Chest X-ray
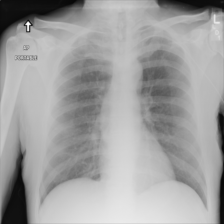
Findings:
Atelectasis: negative
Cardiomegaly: negative
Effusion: negative
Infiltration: negative
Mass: negative
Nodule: negative
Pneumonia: negative
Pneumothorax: negative
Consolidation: negative
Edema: negative
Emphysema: negative
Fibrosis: negative
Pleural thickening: negative
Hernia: negative